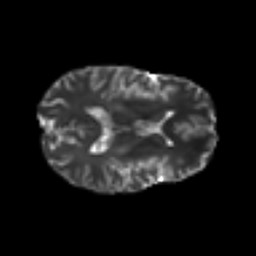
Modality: T2w
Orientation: axial
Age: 29
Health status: ill
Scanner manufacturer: philips
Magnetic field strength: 3 T
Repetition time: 9 s
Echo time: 0.127 s